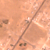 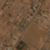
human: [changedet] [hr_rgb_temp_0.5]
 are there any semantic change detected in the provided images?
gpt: Some buildings were built next to the road.